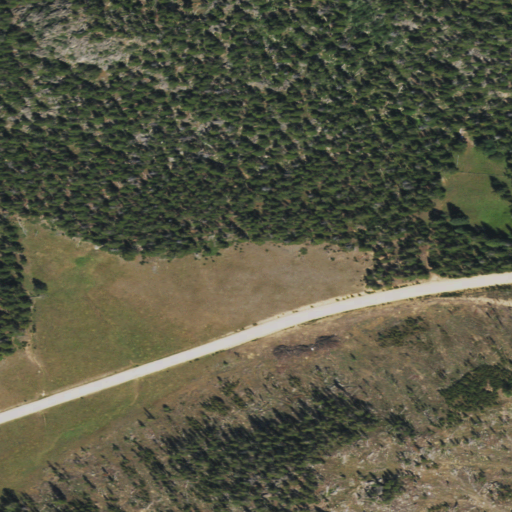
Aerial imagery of plain(s) in Wyoming named Long Park containing evergreen forest, grassland, and shrub